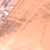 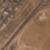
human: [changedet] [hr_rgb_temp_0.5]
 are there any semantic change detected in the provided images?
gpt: A diagonal road has been built in the desert.